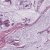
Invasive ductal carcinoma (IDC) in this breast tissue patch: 1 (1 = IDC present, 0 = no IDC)